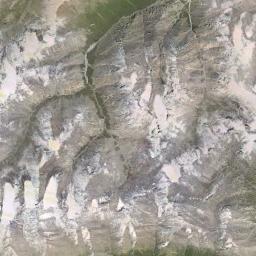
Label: snowberg